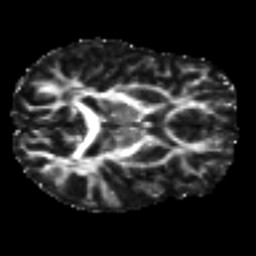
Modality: FA
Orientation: axial
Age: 22
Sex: female
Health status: healthy
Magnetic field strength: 3 T
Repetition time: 8.4 s
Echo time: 0.0926 s